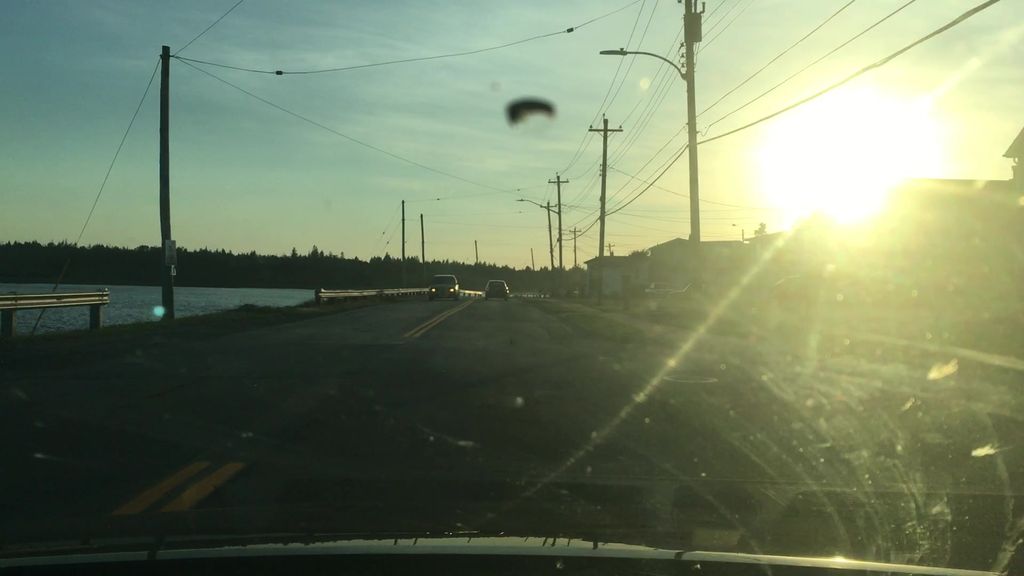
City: halifax